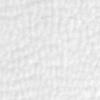
Label: no_change